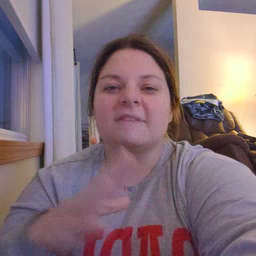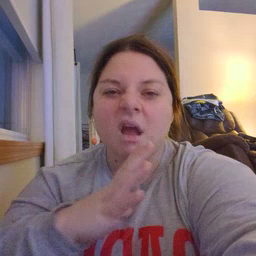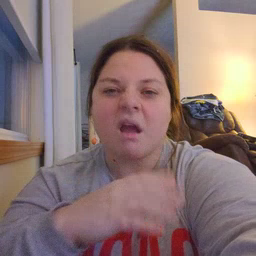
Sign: fine